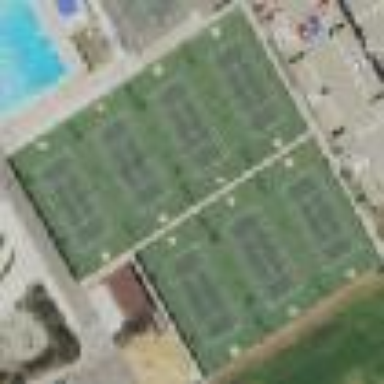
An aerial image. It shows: Asphalt tennis court.